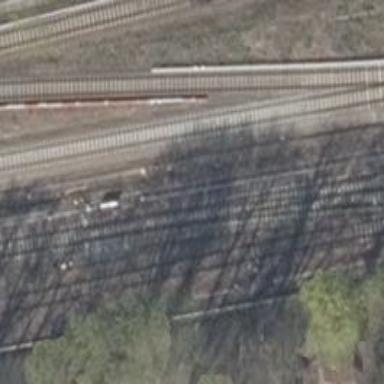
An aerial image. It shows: Railway switch with the turnout side on the right.